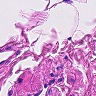
Metastatic tissue present: no